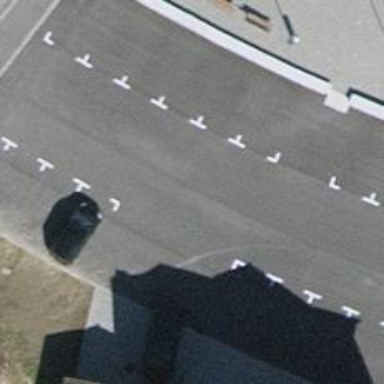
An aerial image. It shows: Road serving as parking aisle.